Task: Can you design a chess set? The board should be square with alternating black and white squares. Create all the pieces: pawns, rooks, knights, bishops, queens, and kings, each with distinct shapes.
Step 1894:
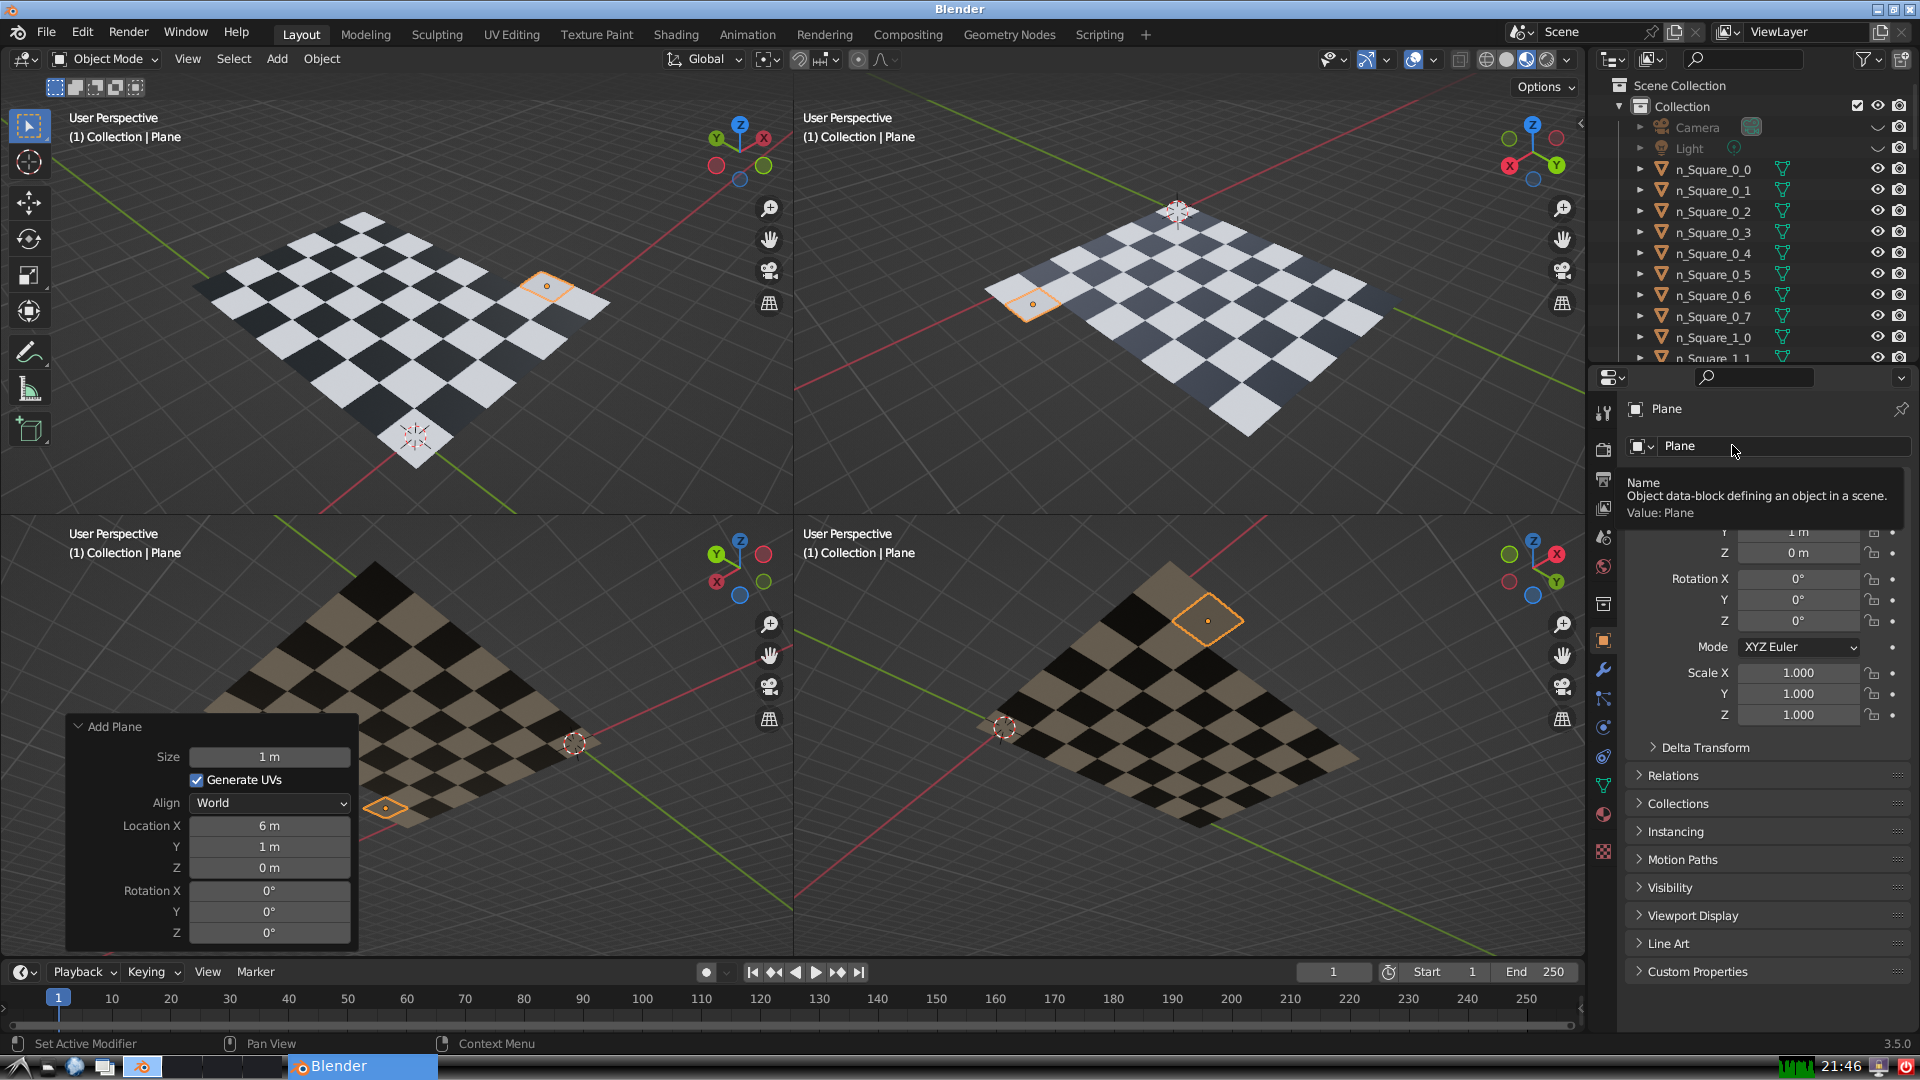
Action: click: no